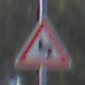
Verkehrszeichen: DoppelkurveZunaechstLinks
Umgebung: Outdoor, Suburban
Tageszeit: MorningAfternoon
Wetter: PartlyCloudy
Licht: Natural
Jahreszeit: NotSpecified
Kontrast: HighContrast